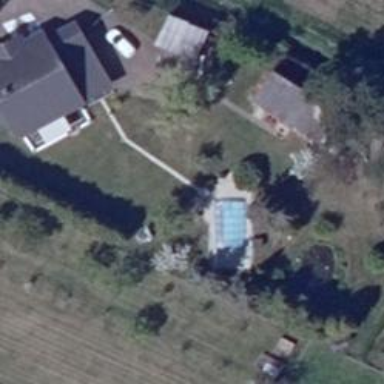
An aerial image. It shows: Swimming pool located in leisure land.